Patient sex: M
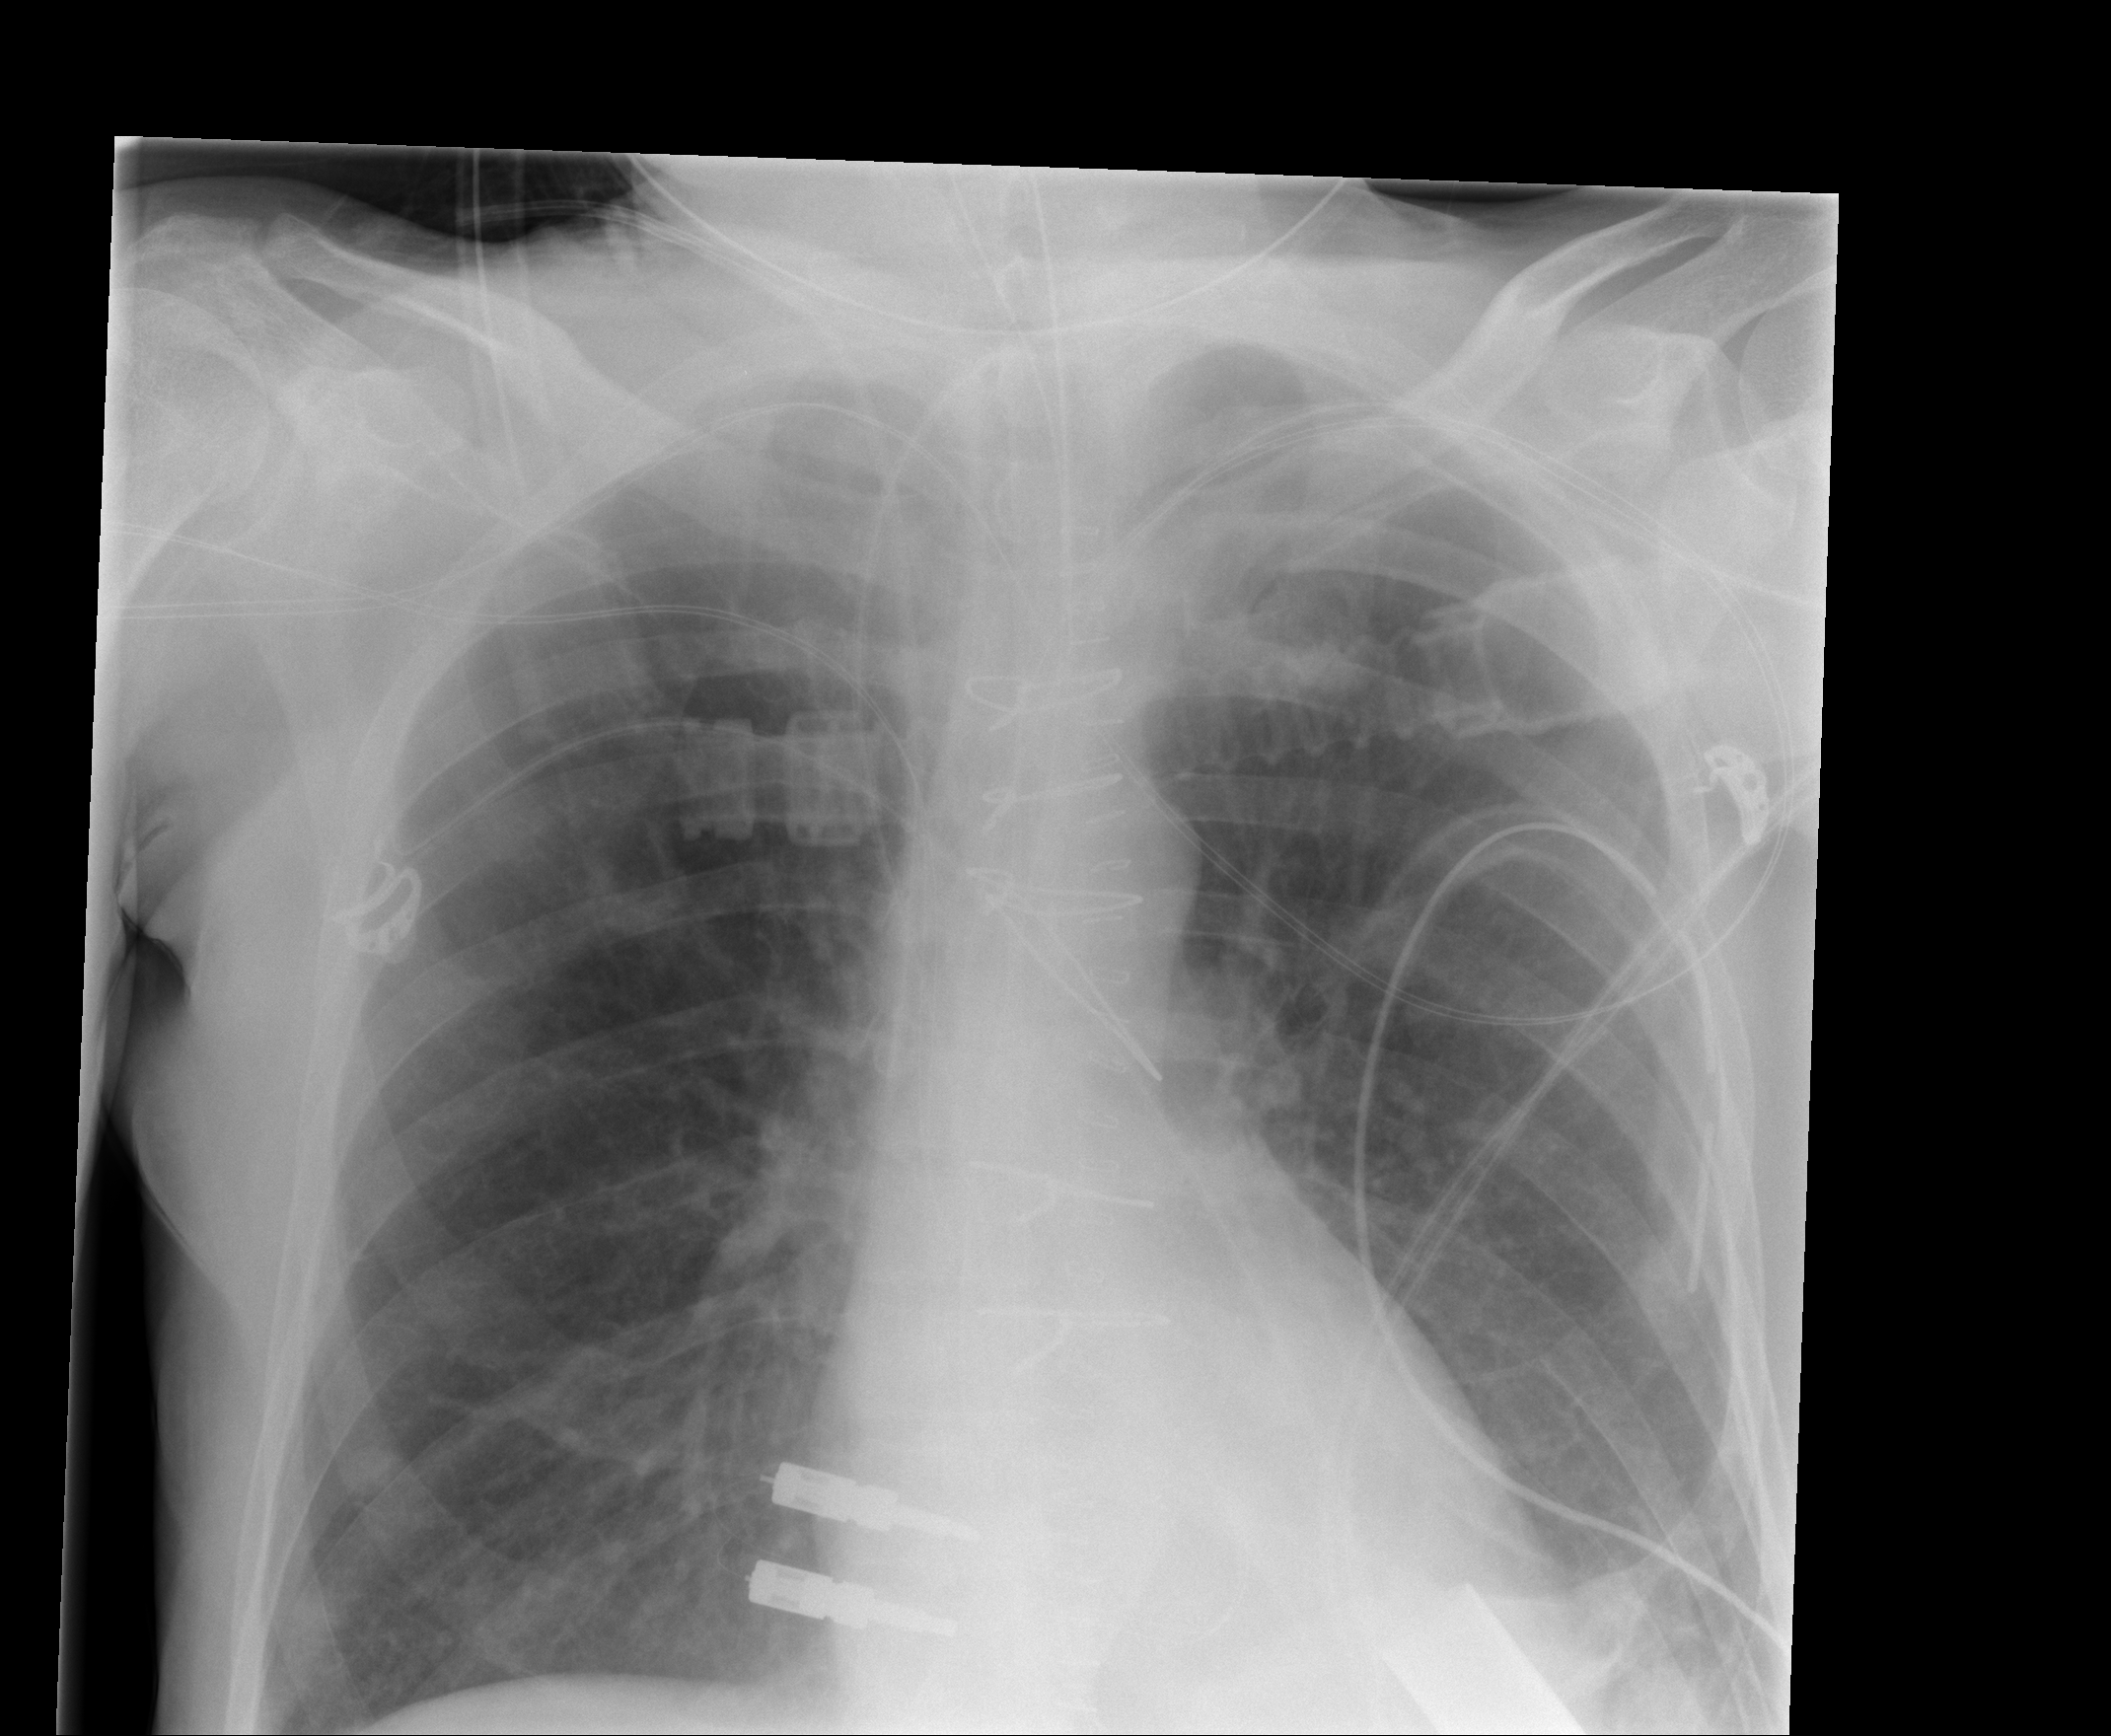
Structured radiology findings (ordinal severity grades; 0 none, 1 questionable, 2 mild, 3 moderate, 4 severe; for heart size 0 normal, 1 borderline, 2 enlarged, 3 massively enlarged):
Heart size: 1
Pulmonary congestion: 0
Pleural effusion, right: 0
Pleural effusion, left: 0
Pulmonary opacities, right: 0
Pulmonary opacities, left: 0
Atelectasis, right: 2
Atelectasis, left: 2